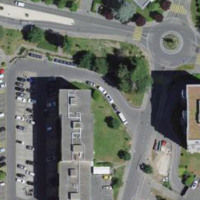
EUNIS habitat code: 54
Species observed at this site:
Carpinus betulus